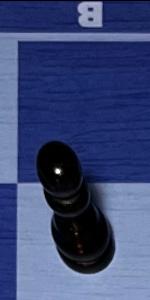
Label: Pawn_Black